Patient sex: F
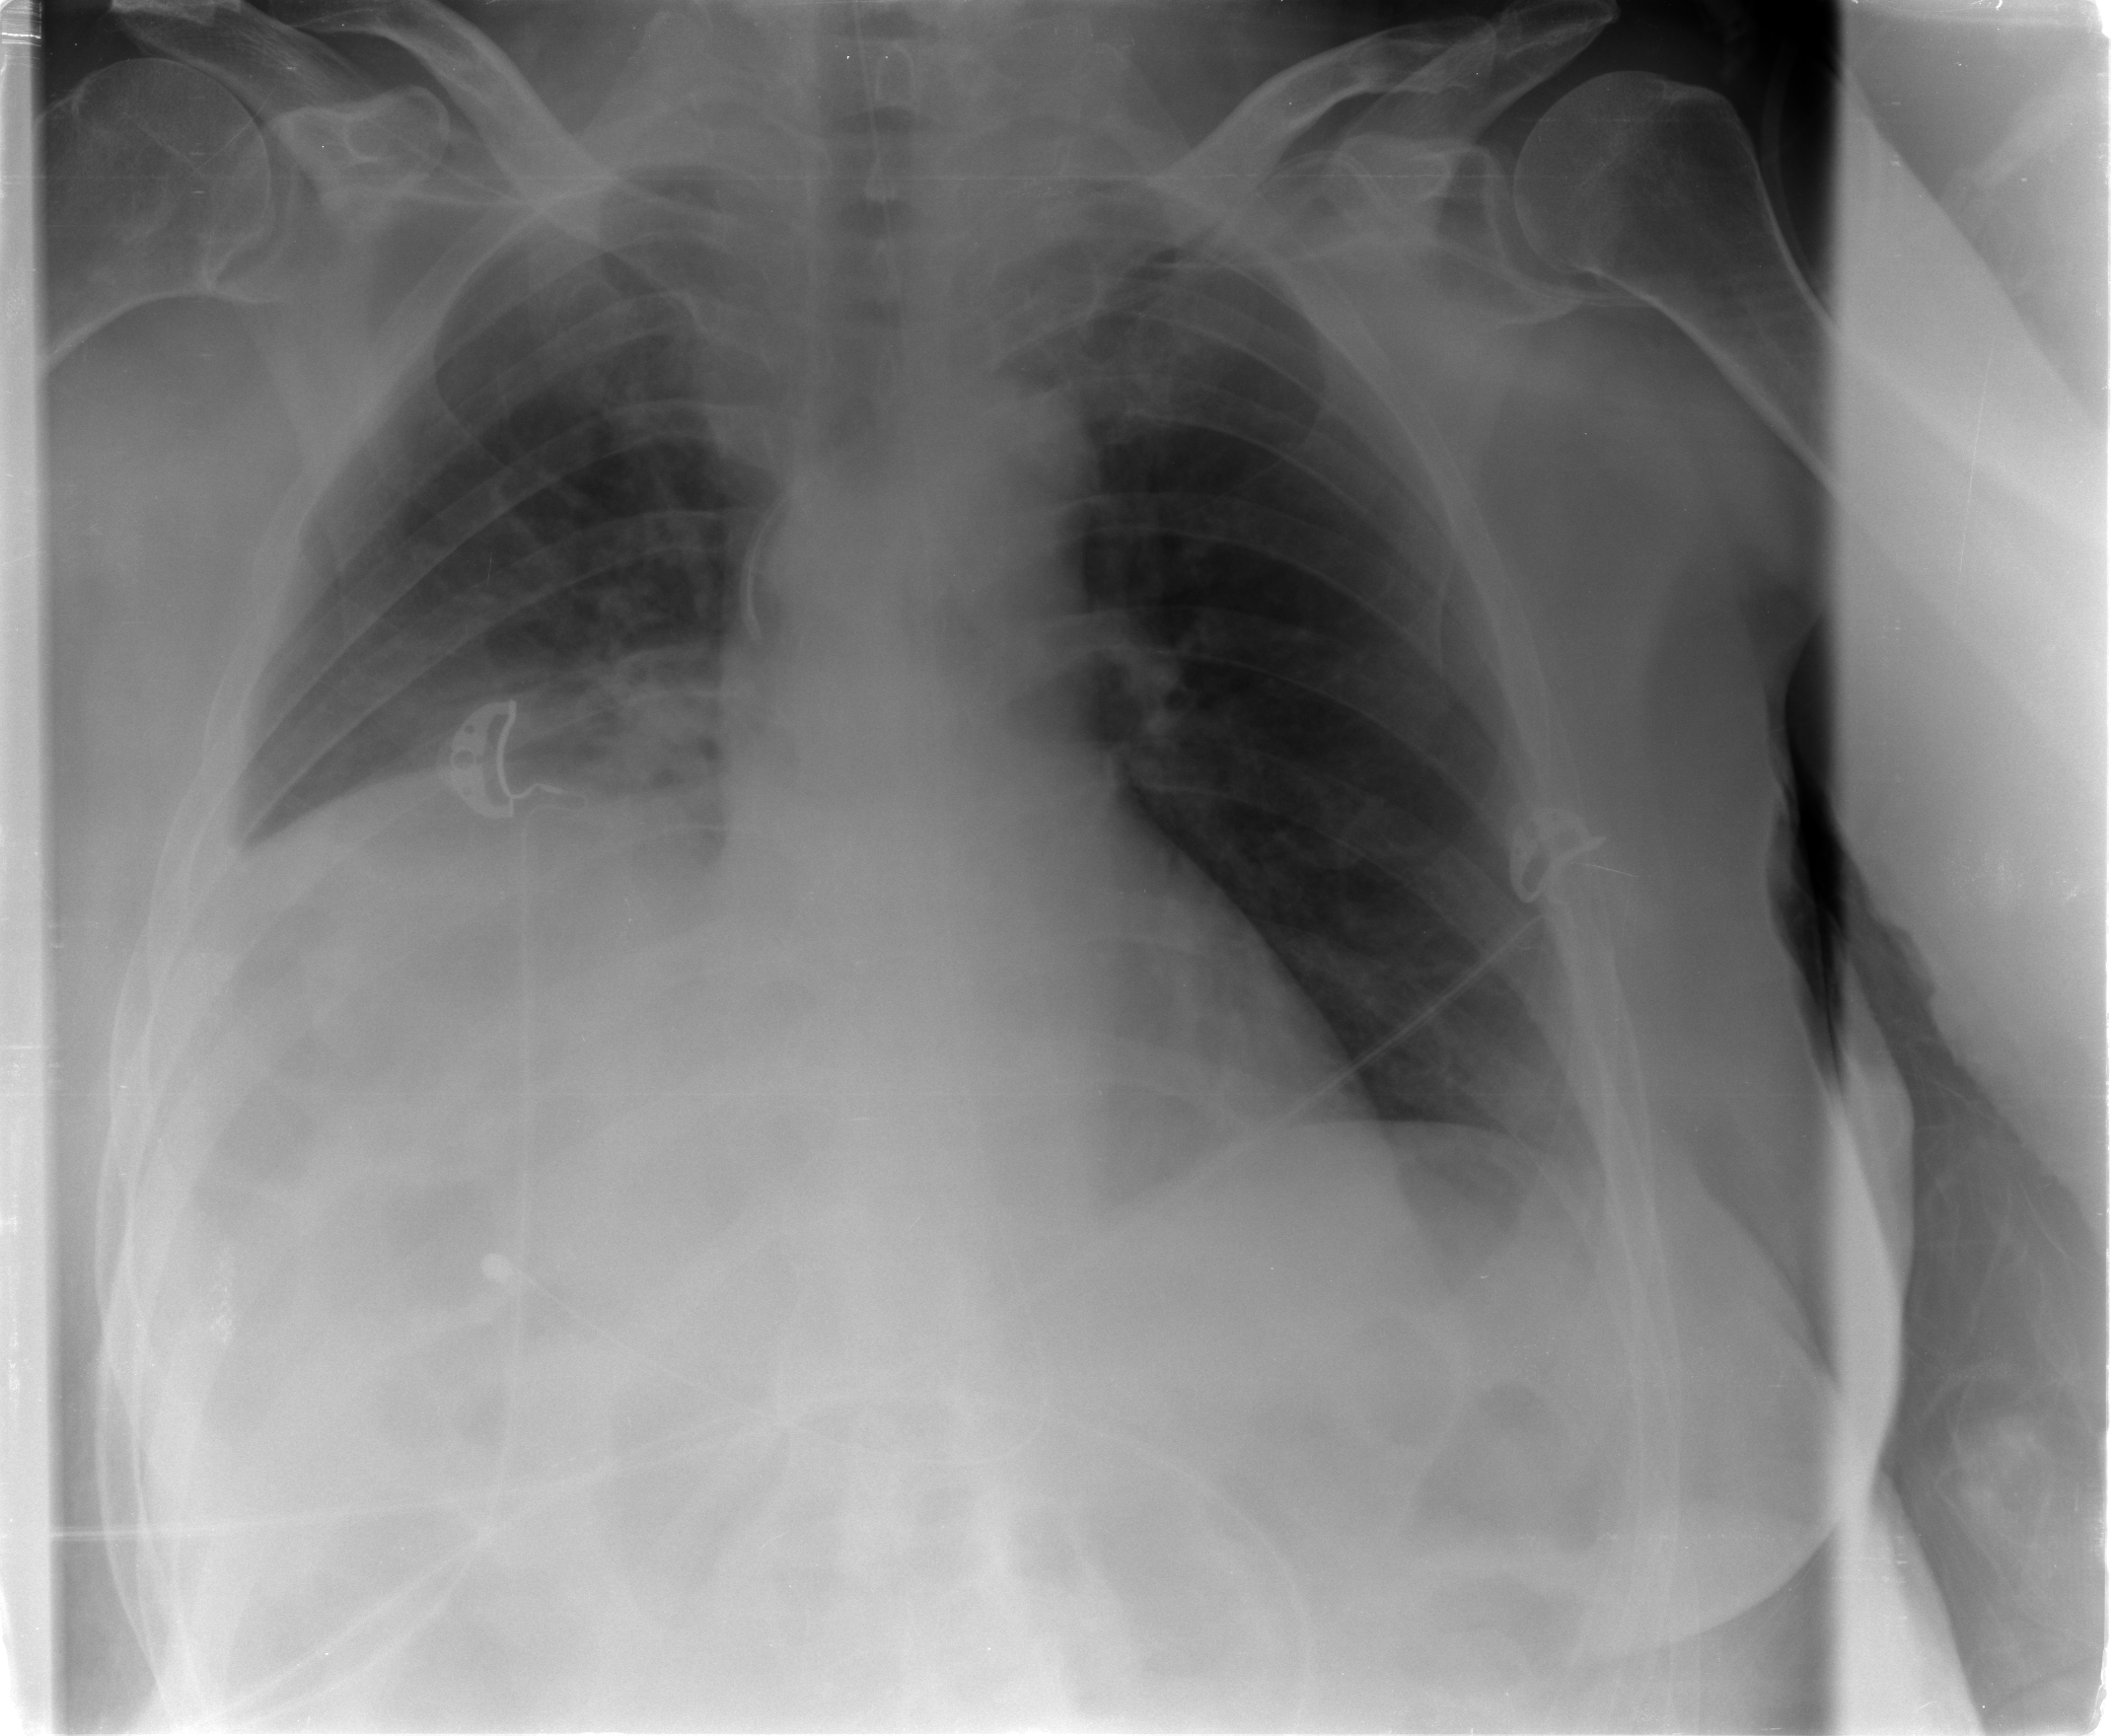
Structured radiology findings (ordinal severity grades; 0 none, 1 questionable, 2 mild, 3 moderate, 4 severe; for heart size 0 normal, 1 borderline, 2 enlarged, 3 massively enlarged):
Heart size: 0
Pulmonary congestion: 2
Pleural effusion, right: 1
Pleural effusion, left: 1
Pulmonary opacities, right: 0
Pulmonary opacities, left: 0
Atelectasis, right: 3
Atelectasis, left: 0